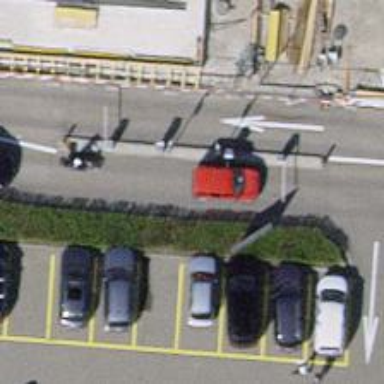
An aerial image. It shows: Lift gate barrier.